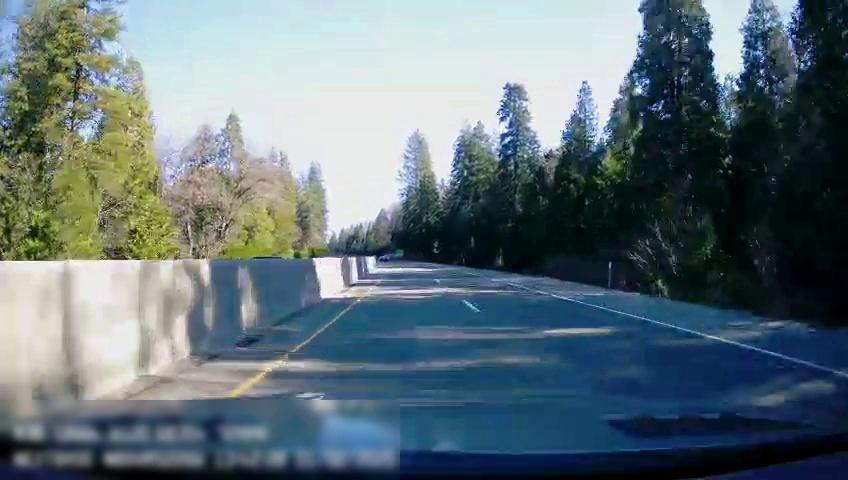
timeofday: Day
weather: Sunny
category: Drivable Space
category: Lanes | Alternate Lane
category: Lanes | Current Lane
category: Lanes | Alternate Lane